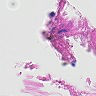
Metastatic tissue present: no